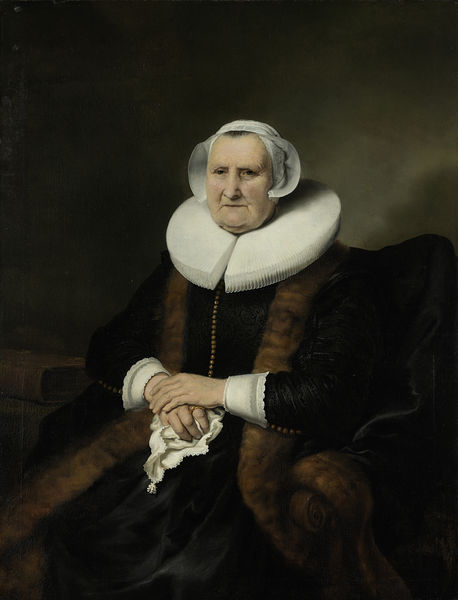
Titel: Elisabeth Jacobsdr Bas (1571-1649), weduwe van Jochem Hendricksz Swartenhont
Künstler: Ferdinand Bol
Standort: Amsterdam
Institution: Rijksmuseum
Schlagwörter: dunkel, gemälde, hand, umhang, weiß, sitzen, finger, frau, kleid, mund, nase, schwarz, dame, tuch, haube, alt, alte, augen, falten, hermelin, kragen, pelz, spitze, ärmel, bild, bildnis, halskrause, holland, hände, niederlande, portrait, porträt, gewand, mantel, sessel, sitzend, renaissance, fell, kopfbedeckung, tusch, knöpfe, geld, manschetten, niederländisch, kunst, taschentuch, mittelalter, holländisch, gefältelt, oma, historisch, kuns, flandern